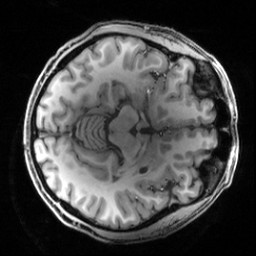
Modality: T1w
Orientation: axial
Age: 33
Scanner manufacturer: siemens
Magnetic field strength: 3 T
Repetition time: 2.5 s
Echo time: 0.00444 s